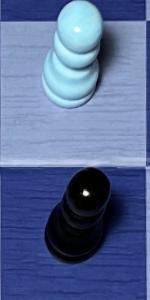
Label: Pawn_Black